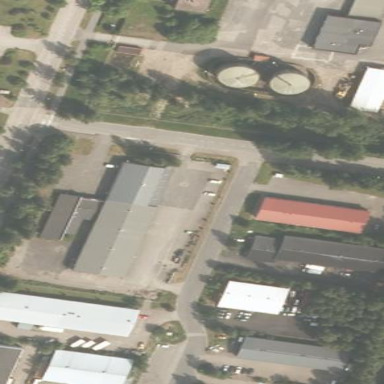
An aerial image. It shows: Manufacturing building.